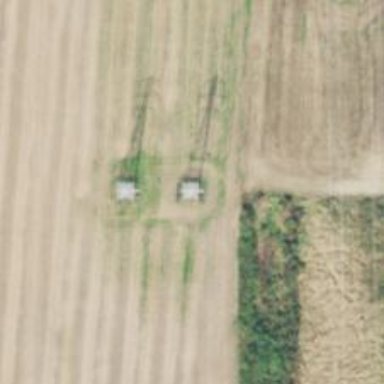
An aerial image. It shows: Lattice structure tower used for power transmission.